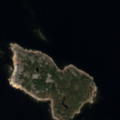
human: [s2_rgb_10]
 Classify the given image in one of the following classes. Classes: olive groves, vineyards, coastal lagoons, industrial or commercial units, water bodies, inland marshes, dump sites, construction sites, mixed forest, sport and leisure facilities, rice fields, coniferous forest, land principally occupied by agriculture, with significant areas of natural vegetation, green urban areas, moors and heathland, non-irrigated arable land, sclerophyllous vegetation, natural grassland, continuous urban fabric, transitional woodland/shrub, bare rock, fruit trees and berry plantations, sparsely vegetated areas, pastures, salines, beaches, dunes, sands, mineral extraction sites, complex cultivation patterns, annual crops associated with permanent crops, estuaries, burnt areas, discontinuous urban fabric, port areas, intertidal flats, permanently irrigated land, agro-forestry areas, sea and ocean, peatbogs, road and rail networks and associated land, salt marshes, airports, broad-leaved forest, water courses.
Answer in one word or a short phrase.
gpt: mixed forest, sea and ocean